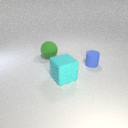
large green rubber sphere behind small blue rubber cylinder